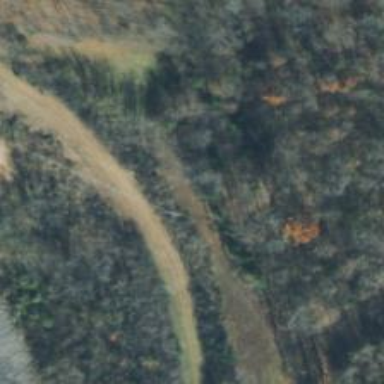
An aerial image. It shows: Path.